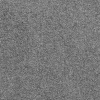
Atmospheric dust classification: dusty